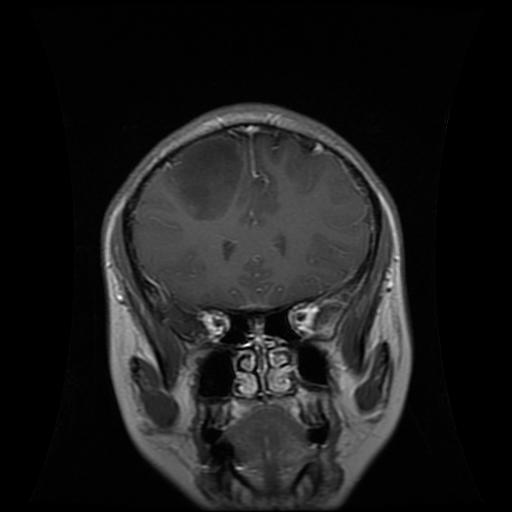
Label: glioma